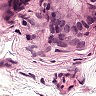
Metastatic tissue present: yes